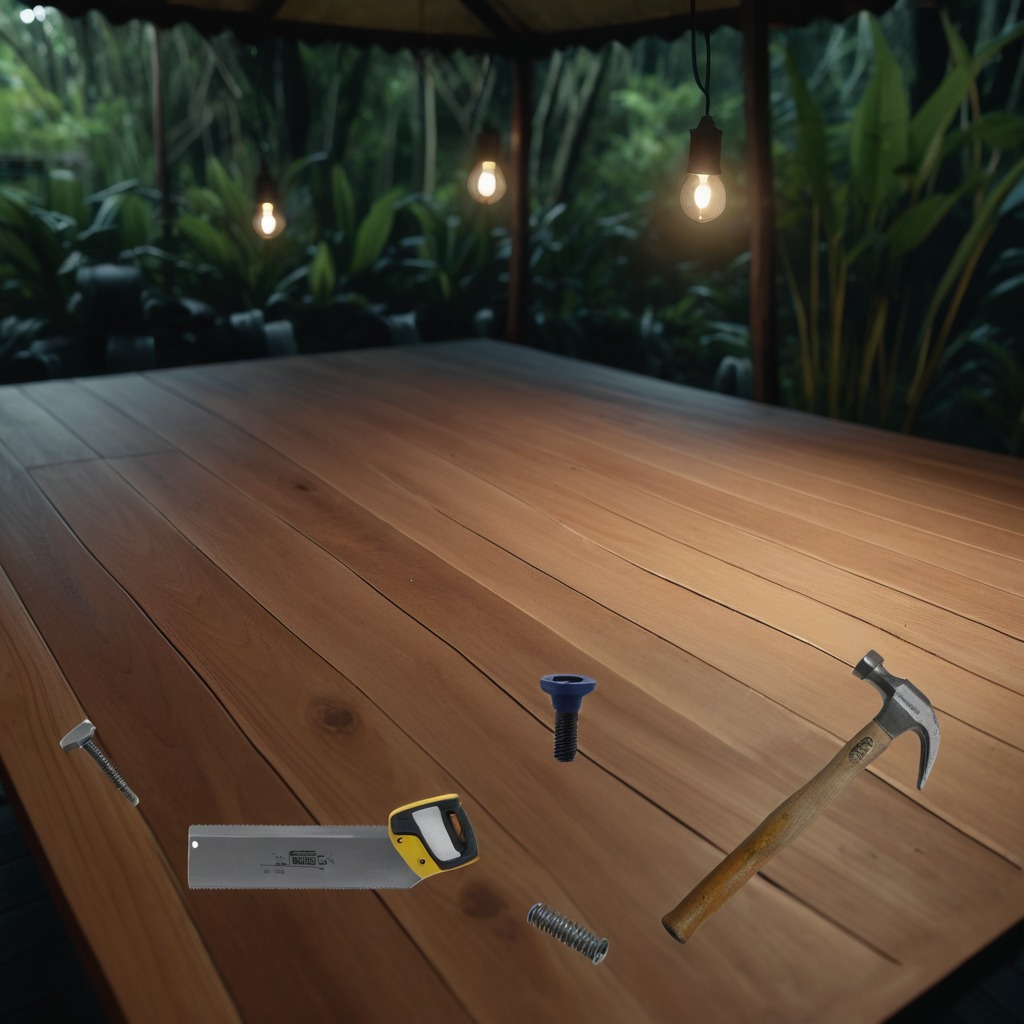
A metal machine screw, a hammer, an iron nail, a coiled metal spring, and a handheld metal saw are lying on the wooden table.